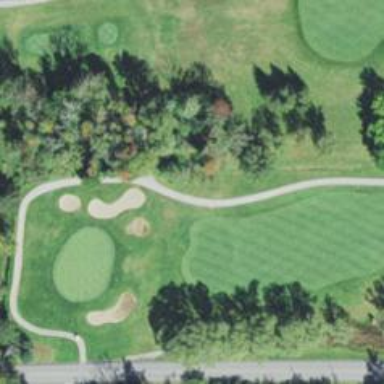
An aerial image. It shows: Service road used as golf cart path.